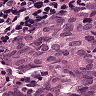
Metastatic tissue present: yes